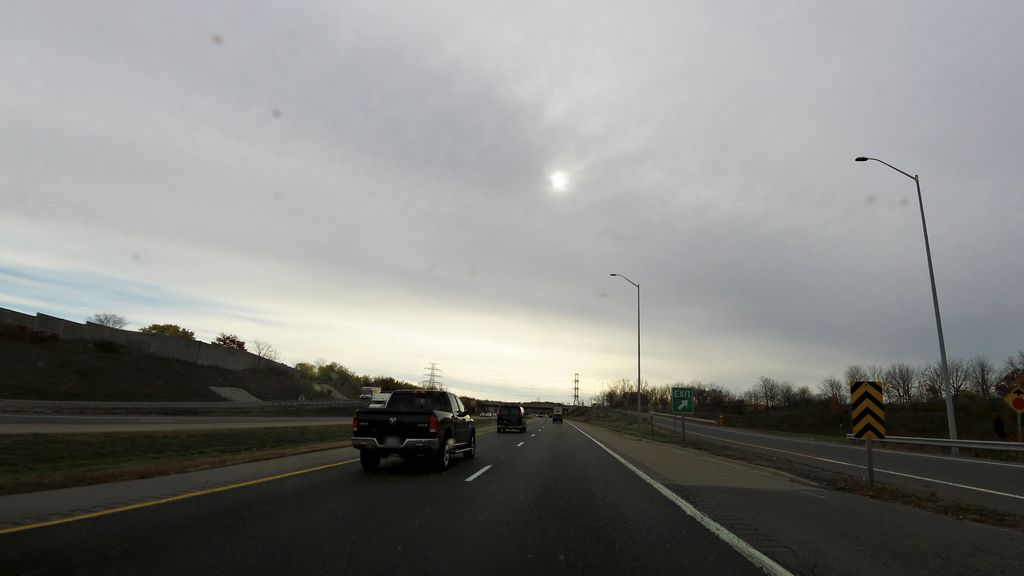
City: hamilton